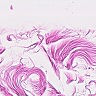
Metastatic tissue present: no